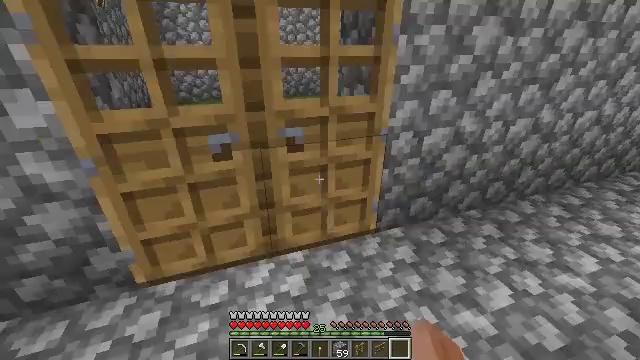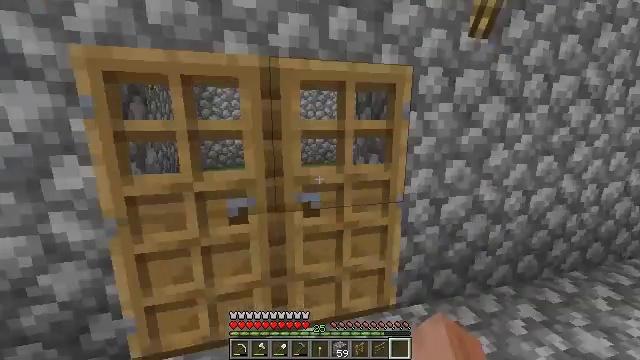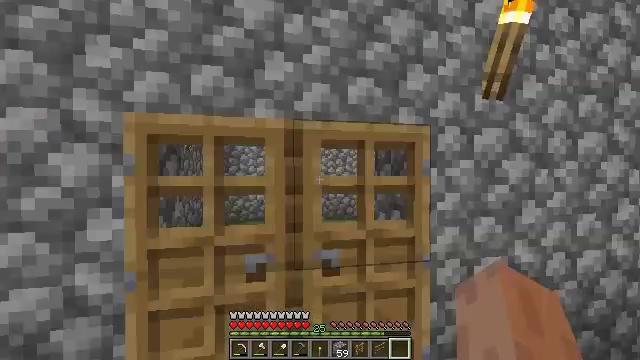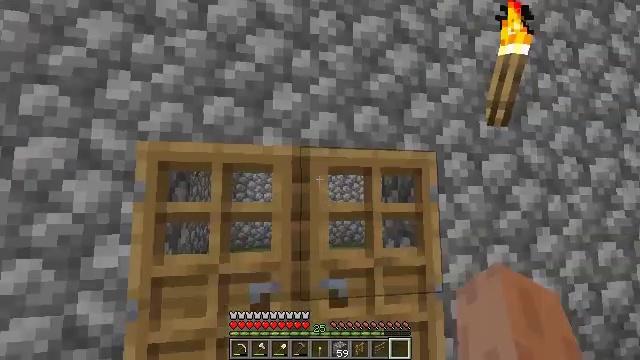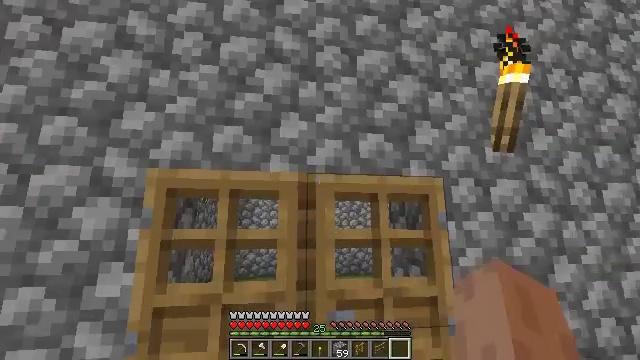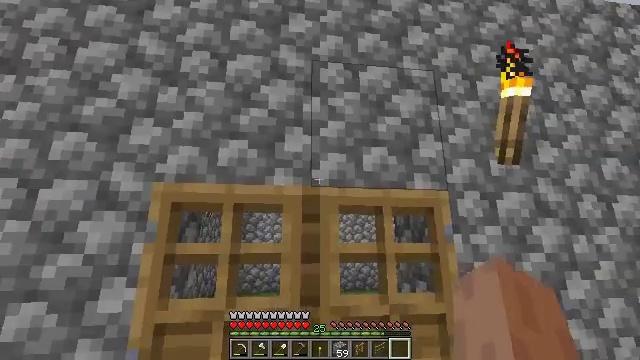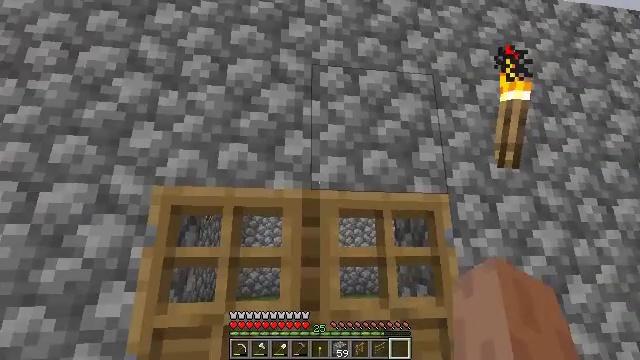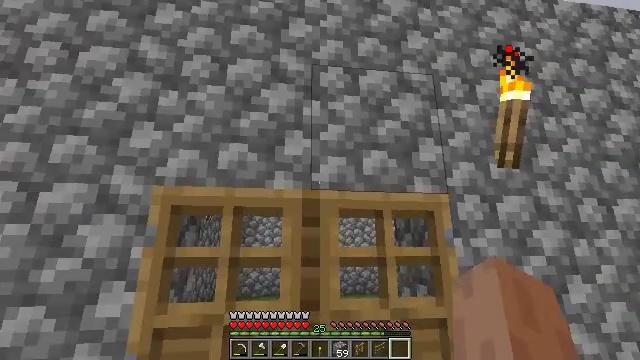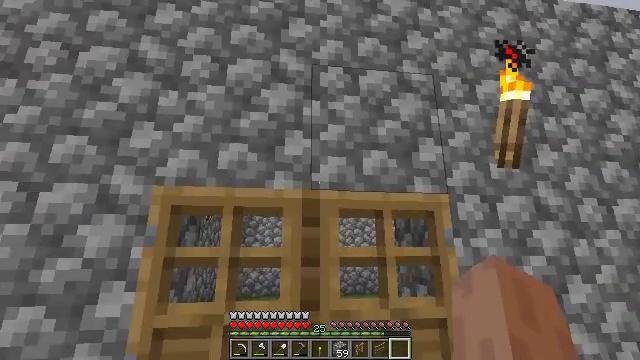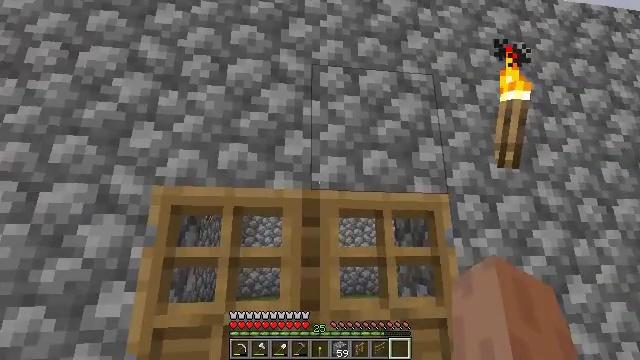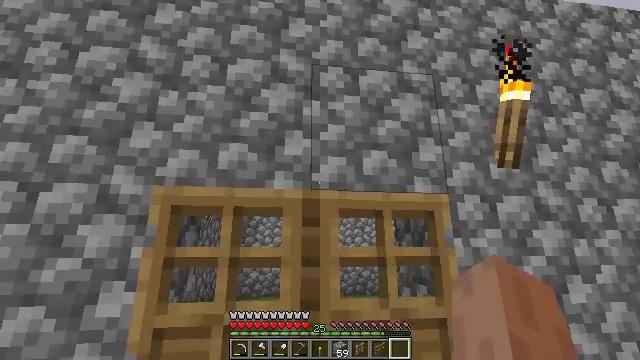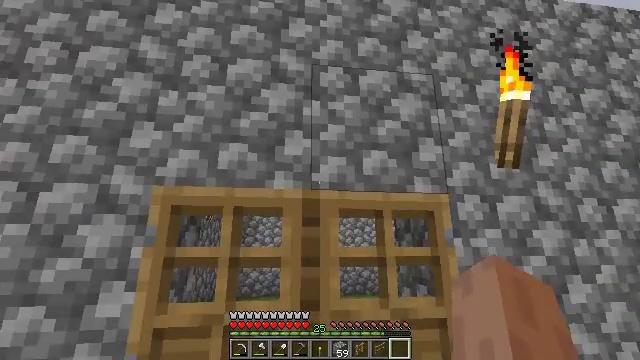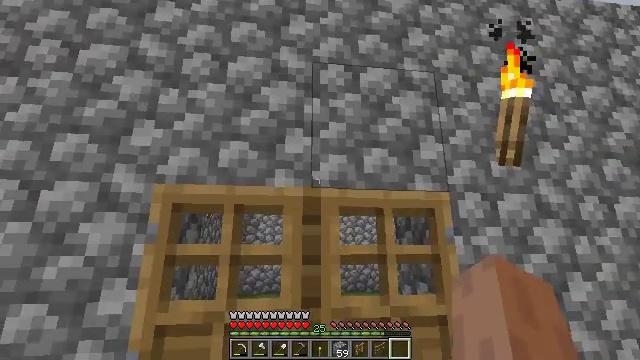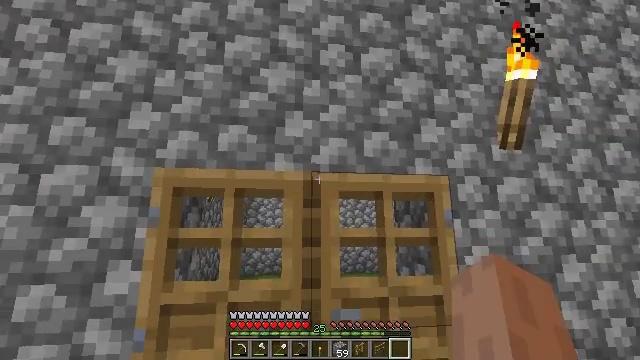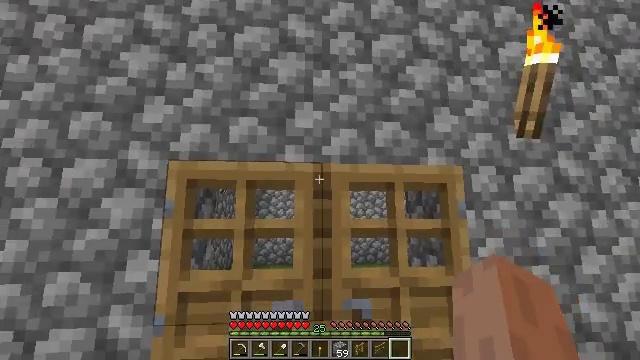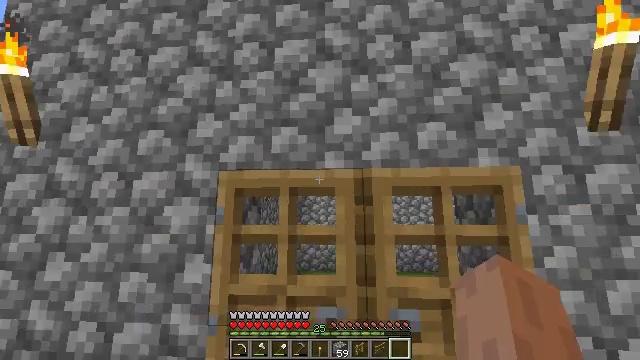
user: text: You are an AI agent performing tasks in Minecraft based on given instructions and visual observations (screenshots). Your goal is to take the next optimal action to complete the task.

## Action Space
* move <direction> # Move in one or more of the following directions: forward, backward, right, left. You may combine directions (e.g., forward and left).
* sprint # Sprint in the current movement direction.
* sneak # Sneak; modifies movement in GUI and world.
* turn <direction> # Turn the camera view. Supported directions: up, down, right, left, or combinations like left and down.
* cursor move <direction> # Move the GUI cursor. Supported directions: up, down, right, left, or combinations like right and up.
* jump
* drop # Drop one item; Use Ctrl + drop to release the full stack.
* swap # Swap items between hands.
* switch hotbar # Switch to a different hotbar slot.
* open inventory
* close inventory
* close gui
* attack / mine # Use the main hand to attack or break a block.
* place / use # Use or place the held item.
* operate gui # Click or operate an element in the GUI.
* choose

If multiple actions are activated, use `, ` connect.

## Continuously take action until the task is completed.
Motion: motion action
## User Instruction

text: Get granite stairs through the crafting table.
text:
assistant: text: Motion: turn left and up
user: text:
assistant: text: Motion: turn left and up
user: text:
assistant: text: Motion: turn left and up
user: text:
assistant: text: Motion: turn left and up
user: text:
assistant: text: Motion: turn up
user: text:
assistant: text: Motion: no_op
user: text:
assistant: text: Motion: no_op
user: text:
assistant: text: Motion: no_op
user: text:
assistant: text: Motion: no_op
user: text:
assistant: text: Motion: no_op
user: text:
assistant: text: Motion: no_op
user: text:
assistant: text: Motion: no_op
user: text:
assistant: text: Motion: turn down
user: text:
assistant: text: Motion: turn left and down
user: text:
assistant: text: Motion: turn left and up
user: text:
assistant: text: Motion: turn left and up
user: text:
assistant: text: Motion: turn left and up
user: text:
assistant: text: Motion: turn up
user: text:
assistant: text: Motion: no_op
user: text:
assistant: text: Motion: turn right
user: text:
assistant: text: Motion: turn right
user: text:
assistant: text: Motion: no_op
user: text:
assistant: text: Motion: turn right
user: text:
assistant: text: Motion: turn right and down
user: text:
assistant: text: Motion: turn right and down
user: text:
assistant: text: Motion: turn right and down
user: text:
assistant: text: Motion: turn down
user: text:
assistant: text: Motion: turn down
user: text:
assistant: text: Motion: turn down
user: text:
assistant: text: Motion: turn down